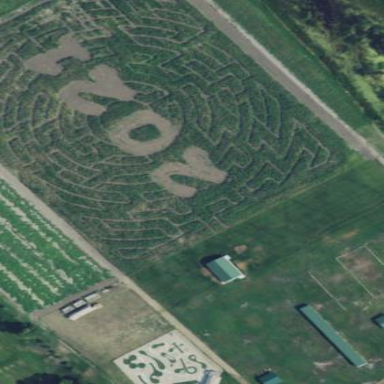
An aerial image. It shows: Farmland featuring maze attraction.